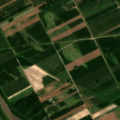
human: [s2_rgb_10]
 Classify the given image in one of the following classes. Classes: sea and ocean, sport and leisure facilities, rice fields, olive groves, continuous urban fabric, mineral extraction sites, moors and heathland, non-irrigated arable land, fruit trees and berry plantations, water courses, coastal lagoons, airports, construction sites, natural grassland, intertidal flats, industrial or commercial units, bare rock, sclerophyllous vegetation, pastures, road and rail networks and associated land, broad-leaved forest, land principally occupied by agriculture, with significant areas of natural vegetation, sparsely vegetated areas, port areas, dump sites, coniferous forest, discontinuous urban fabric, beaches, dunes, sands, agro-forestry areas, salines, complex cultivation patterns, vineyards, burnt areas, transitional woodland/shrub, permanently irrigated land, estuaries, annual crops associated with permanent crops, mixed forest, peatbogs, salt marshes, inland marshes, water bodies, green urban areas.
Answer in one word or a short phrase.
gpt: non-irrigated arable land, complex cultivation patterns, land principally occupied by agriculture, with significant areas of natural vegetation, broad-leaved forest, water courses